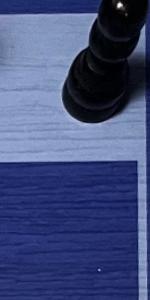
Label: Empty